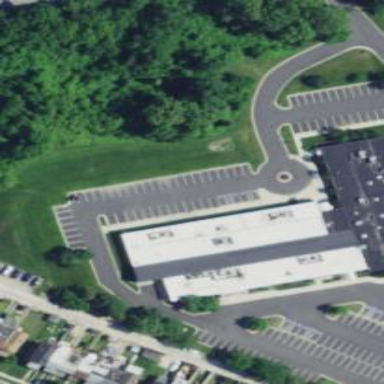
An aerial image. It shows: Clinic building offering healthcare services.